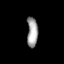
Tissue: prostate
Cell type: T cells
Senescence score: 0.3229
Nuclear area (px): 318
Mean DAPI intensity: 159.934